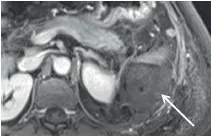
PET/CT-guided cryoablation of perisplenic metastasis in a patient with uterine cancer. (i) 3D VIBE breath hold contrast-enhanced MRI shows the hypoenhancing ablation zone (red arrow). No enhancing residual tumour visualised.
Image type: radiology (mri)